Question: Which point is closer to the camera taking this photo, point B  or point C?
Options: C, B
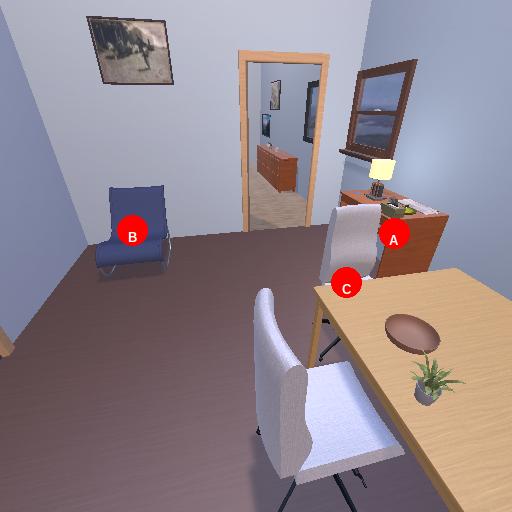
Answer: C